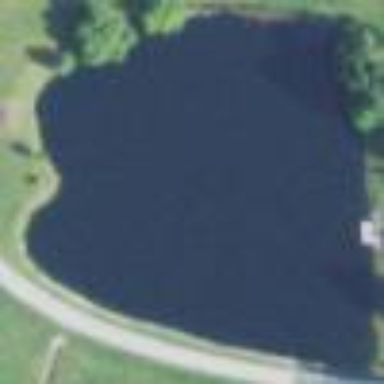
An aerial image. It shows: Serene pond surrounded by nature.